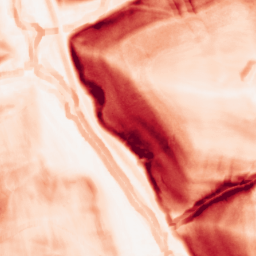
Category: morphological
Decomposition family: morphological_gradient
Decomposition parameters: size: 7
shape: square
Upsampling method: linear_exact
Upsampling parameters: scale: 8
Upsampling scale: 8